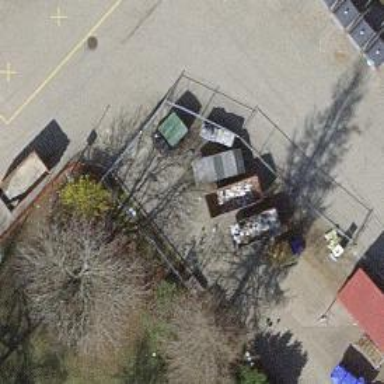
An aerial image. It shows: Recycling center for various types of waste.